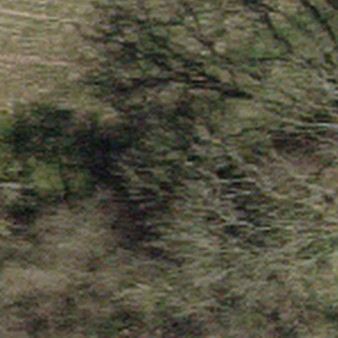
Label: other